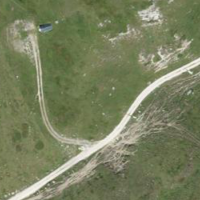
EUNIS habitat code: 26
Species observed at this site:
Falco tinnunculus
Gentianella campestris
Anthus spinoletta